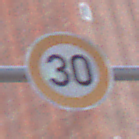
Verkehrszeichen: Geschwindigkeit30
Umgebung: Outdoor, Urban
Tageszeit: SunriseSunset
Wetter: PartlyCloudy
Licht: Natural
Jahreszeit: NotSpecified
Kontrast: LowContrast